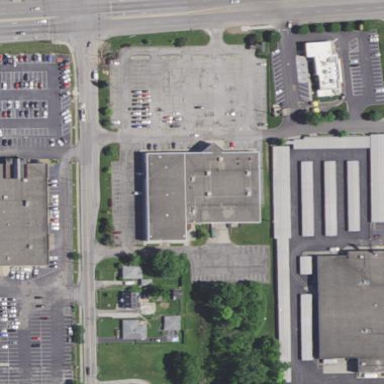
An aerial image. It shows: Building housing car repair shop.